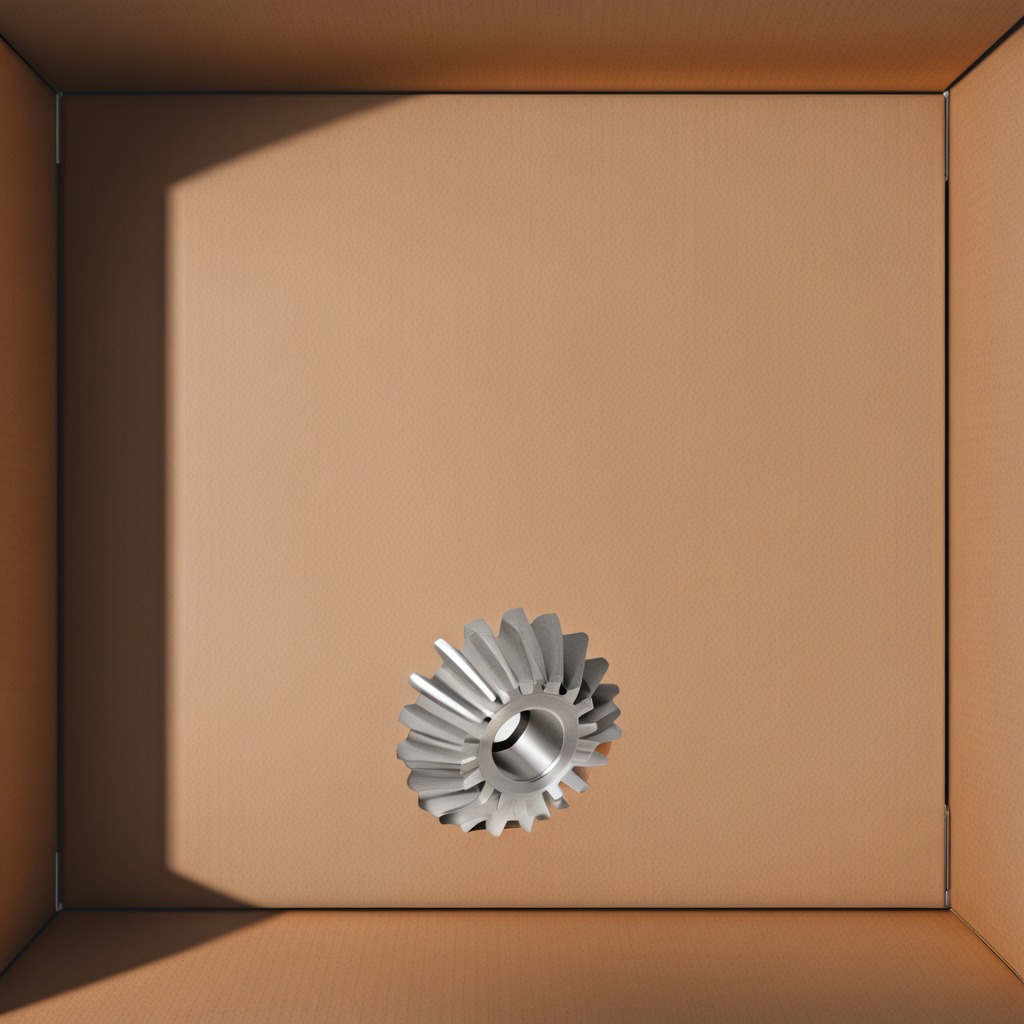
A steel gear with teeth is lying on a clean dry cardboard box surface in an outdoor workshop during daytime bright natural light soft shadows slightly creased but